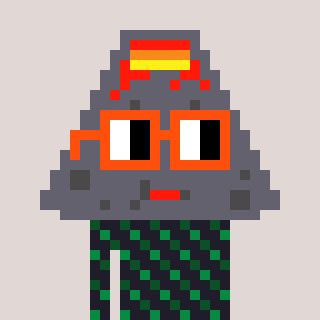
a pixel art character with square orange glasses, a volcano-shaped head and a grayscale-colored body on a warm background